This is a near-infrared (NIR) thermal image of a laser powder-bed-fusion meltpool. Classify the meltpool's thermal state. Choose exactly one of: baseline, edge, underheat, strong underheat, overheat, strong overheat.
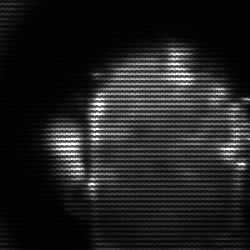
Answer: baseline